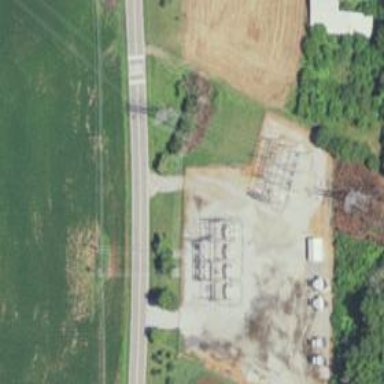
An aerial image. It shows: Distribution level power substation enclosed by fence.